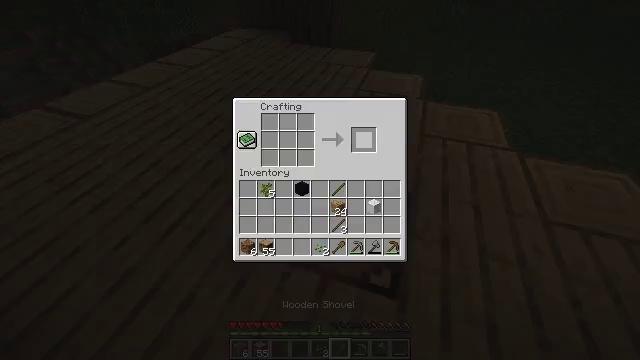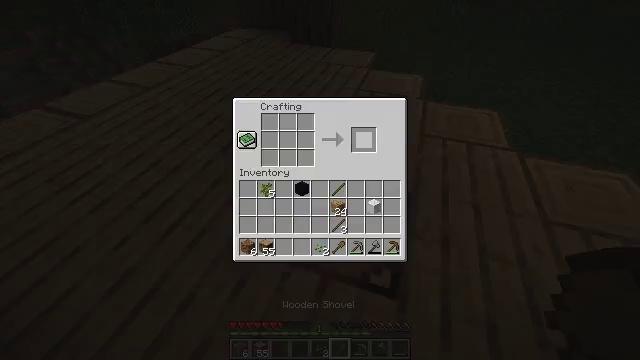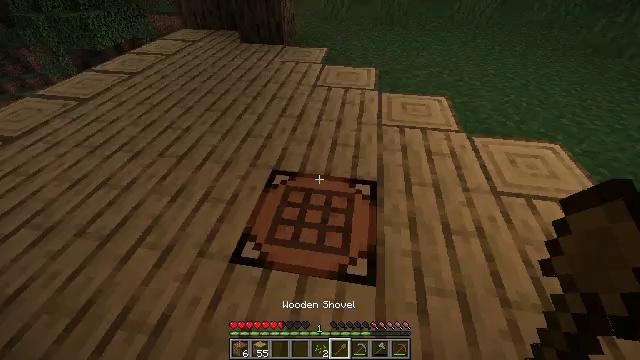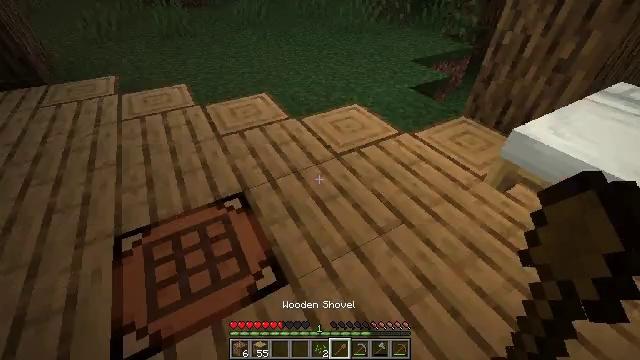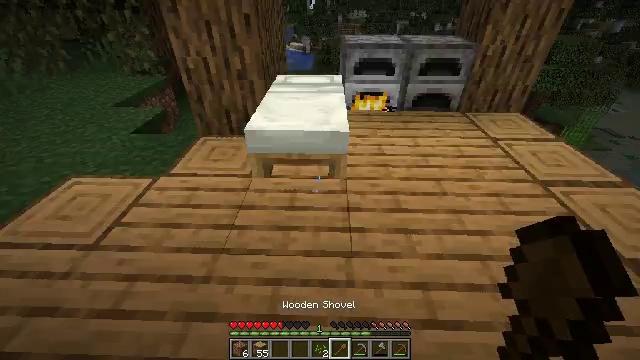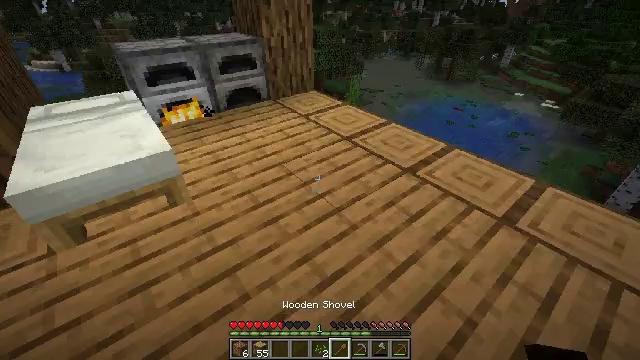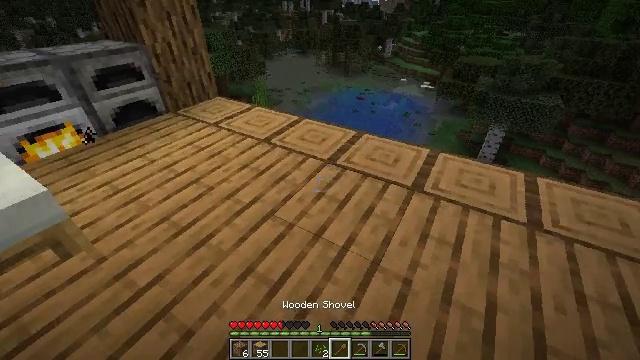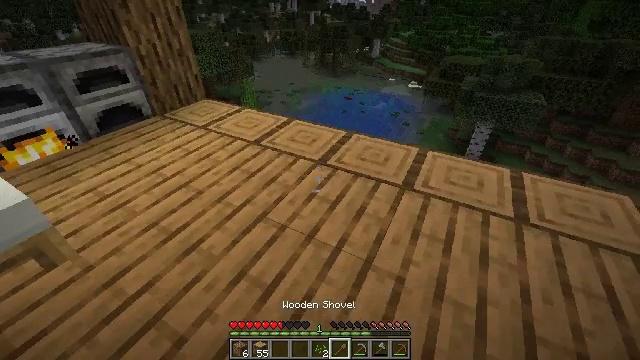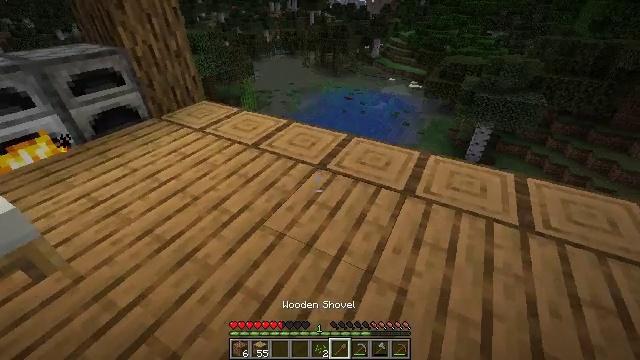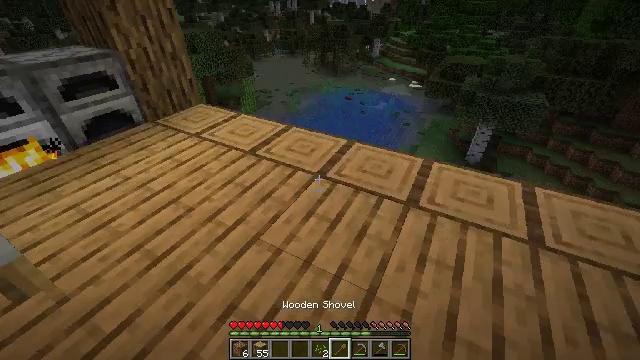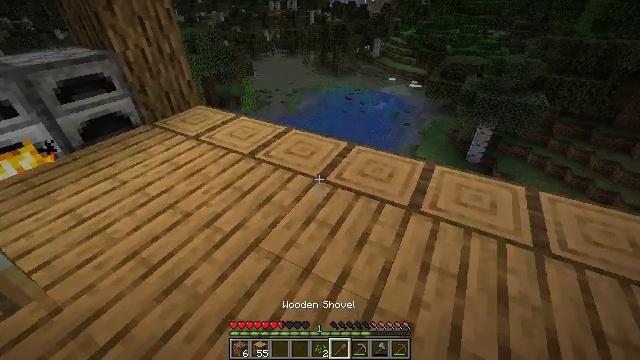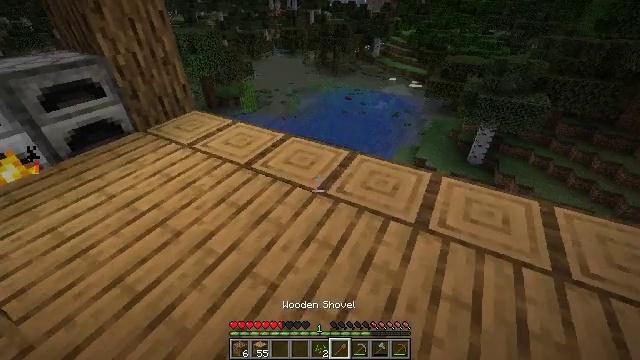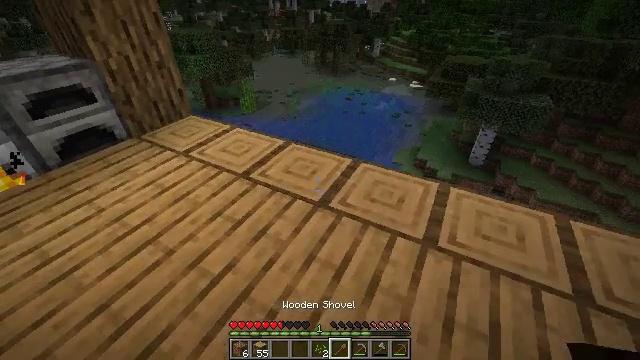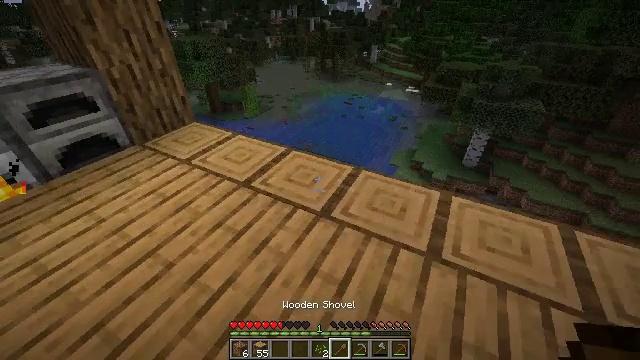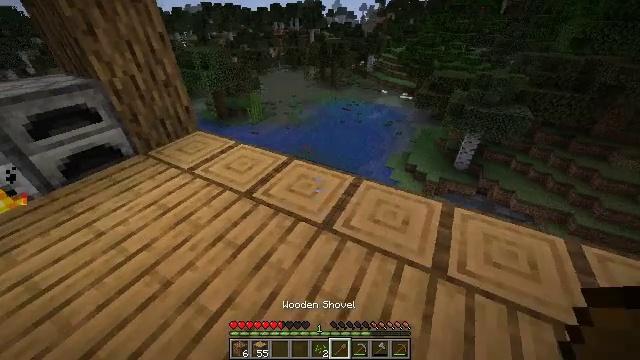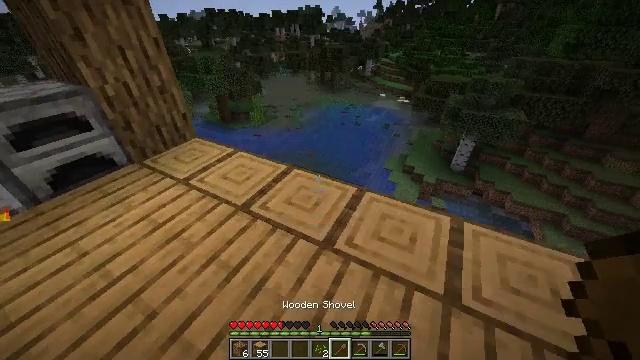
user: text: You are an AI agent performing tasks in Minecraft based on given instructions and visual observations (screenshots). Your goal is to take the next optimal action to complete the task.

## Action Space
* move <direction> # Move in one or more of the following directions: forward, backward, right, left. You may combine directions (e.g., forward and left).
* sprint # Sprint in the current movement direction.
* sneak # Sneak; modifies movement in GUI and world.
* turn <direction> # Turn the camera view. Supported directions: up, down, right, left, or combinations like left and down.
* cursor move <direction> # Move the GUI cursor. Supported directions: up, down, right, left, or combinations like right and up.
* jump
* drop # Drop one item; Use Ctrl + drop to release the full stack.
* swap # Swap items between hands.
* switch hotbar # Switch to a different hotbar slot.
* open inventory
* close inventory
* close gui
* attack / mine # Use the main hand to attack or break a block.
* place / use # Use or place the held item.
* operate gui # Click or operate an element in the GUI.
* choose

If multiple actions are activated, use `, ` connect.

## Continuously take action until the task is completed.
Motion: motion action
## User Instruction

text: Gather tall seagrass in the sea.
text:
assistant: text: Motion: open gui
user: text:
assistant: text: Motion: cursor move right
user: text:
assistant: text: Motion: turn right and up, close gui
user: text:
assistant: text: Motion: turn right and up
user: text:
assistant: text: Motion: turn right
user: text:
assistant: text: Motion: turn right
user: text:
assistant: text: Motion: turn right
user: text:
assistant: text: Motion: move forward
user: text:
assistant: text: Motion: move forward
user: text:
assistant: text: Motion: move forward
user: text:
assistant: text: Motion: no_op
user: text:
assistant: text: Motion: move forward
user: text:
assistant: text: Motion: move forward
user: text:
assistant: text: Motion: move forward
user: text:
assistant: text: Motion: move forward
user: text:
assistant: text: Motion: move forward
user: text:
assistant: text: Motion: move forward
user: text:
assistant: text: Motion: move forward and move left
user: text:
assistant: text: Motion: move forward and move left
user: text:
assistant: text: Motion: move forward and move left
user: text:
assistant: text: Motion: move forward
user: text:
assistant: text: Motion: move forward, turn down
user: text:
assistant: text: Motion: move forward, turn down
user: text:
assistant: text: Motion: move forward
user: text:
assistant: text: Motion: move forward, jump
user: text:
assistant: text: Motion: move forward, jump
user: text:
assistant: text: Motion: move forward, turn down, jump
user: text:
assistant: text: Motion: move forward, jump
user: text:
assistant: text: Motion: move forward, jump
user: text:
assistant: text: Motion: move forward, jump